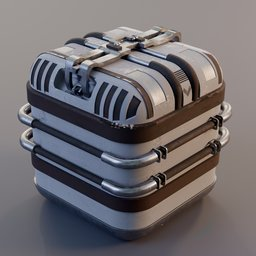
Label: tools